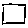
Label: square